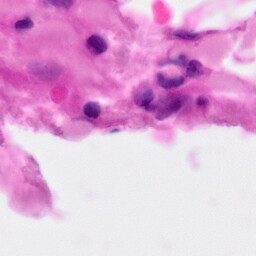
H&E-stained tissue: Pancreatic